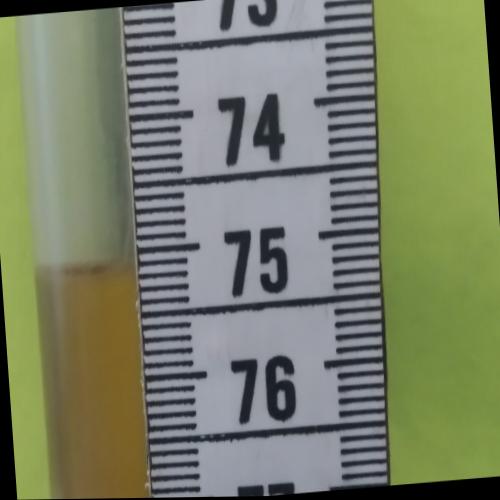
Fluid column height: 75.1 cm